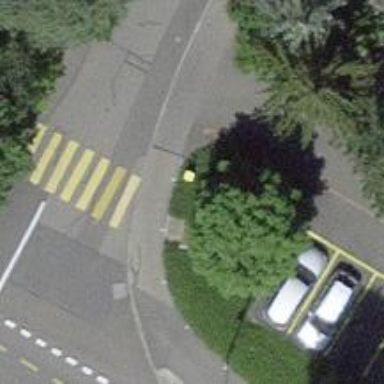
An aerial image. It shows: Post box is visible.